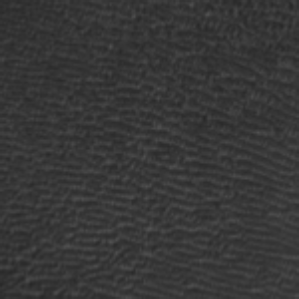
Label: frost